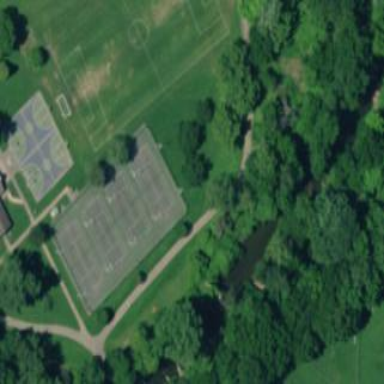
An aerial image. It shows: Hard court tennis pitch for leisure and sport.